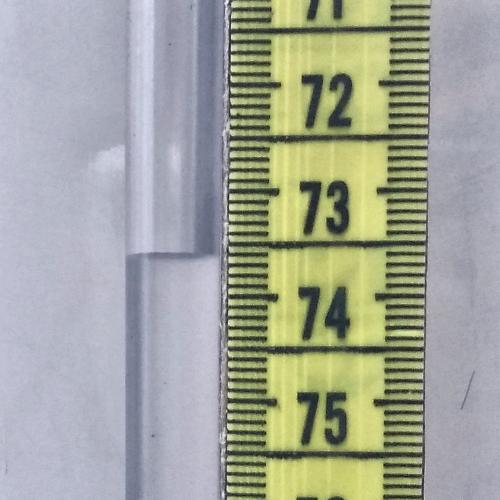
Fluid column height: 73.6 cm